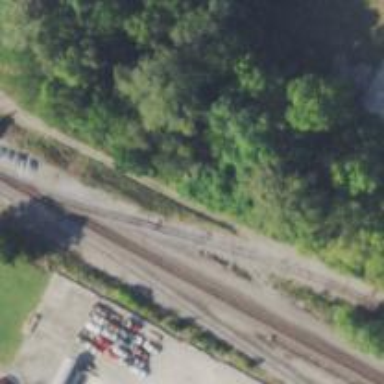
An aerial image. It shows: Trap point for railway derailment prevention.